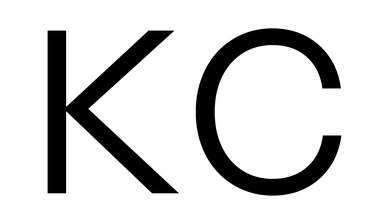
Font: InstrumentSans_Regular